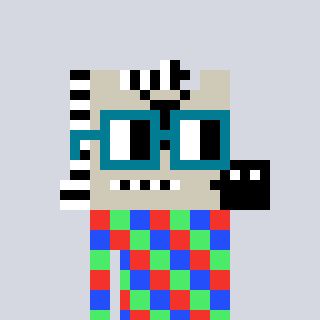
a pixel art character with square dark green glasses, a zebra-shaped head and a grayscale-colored body on a cool background